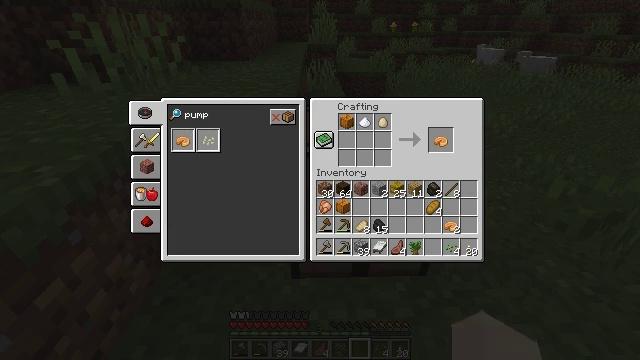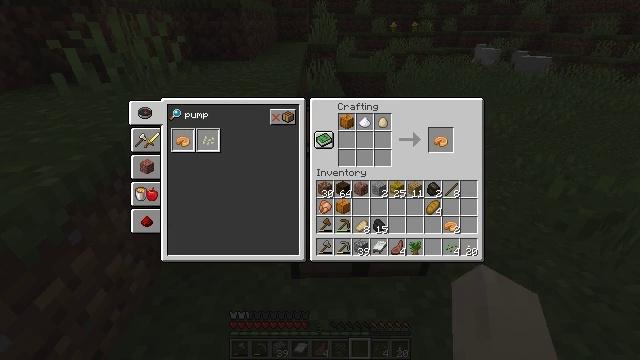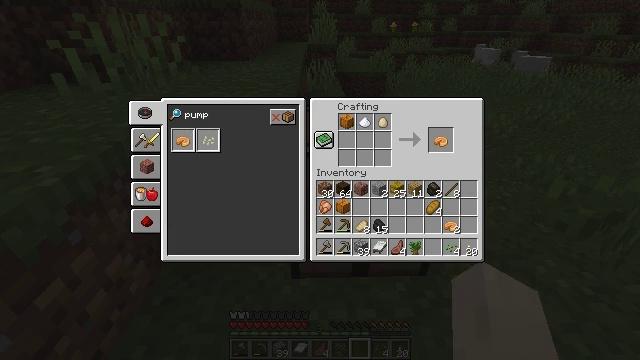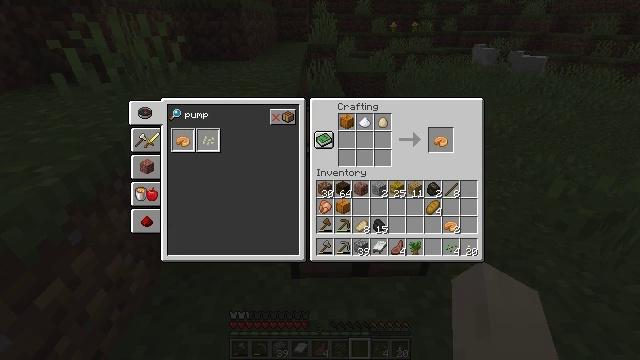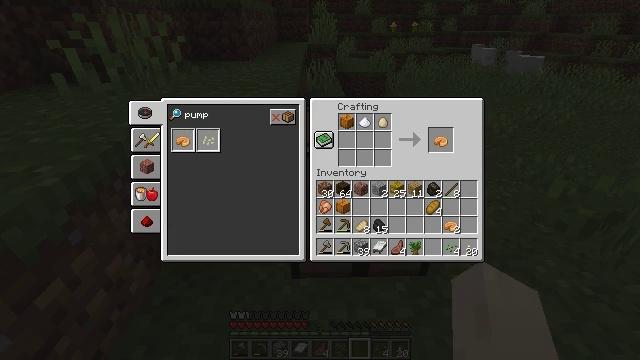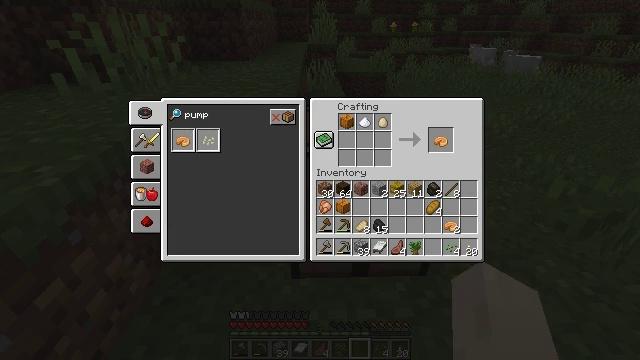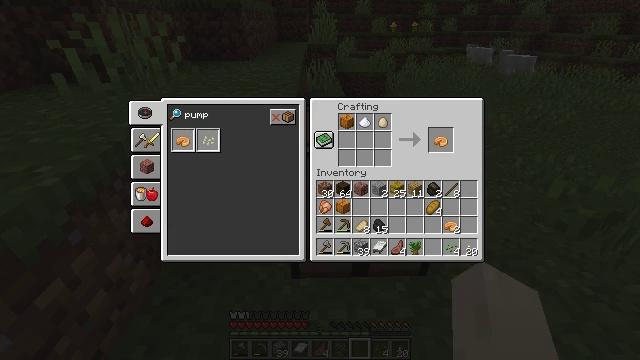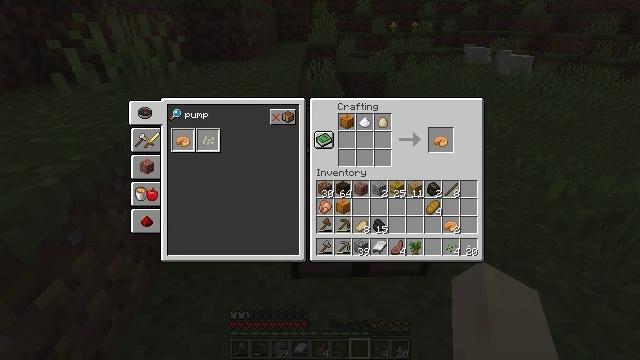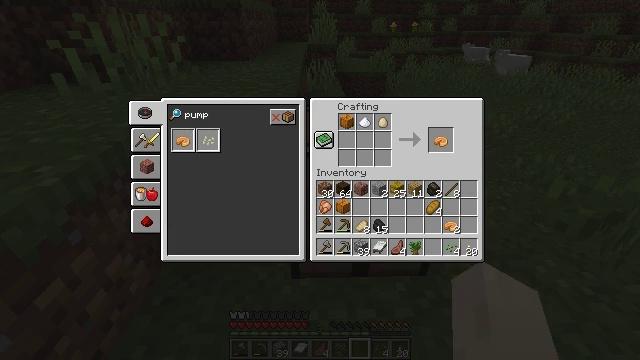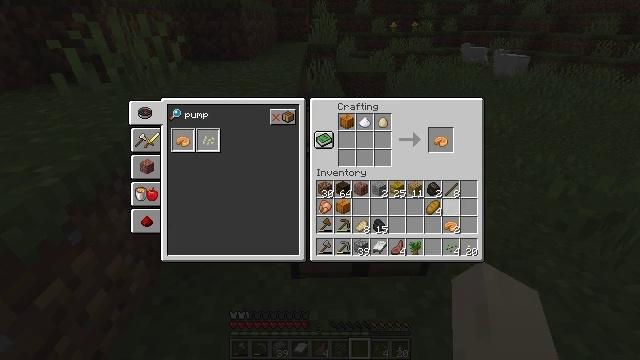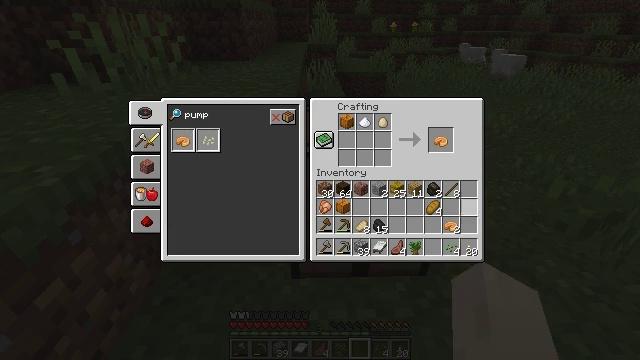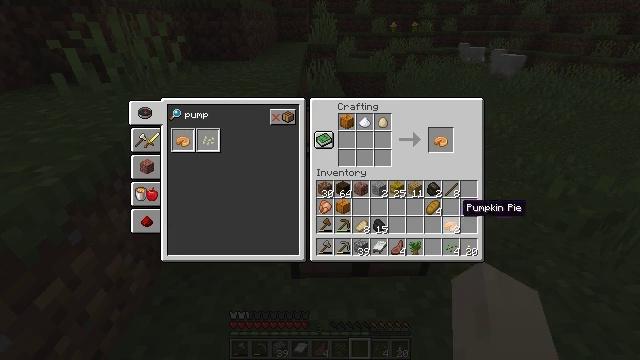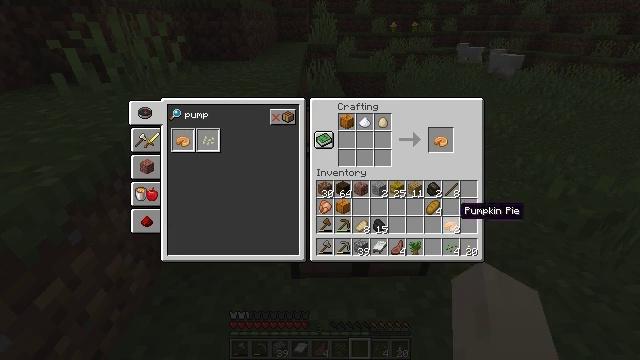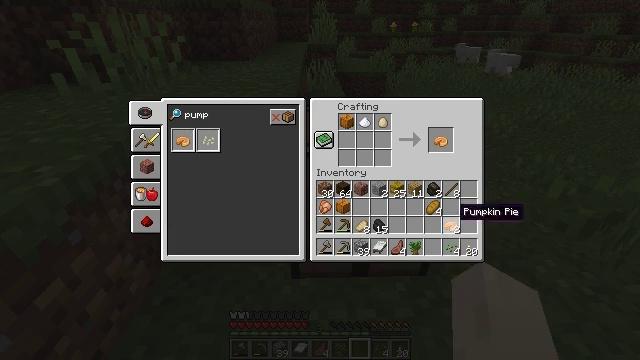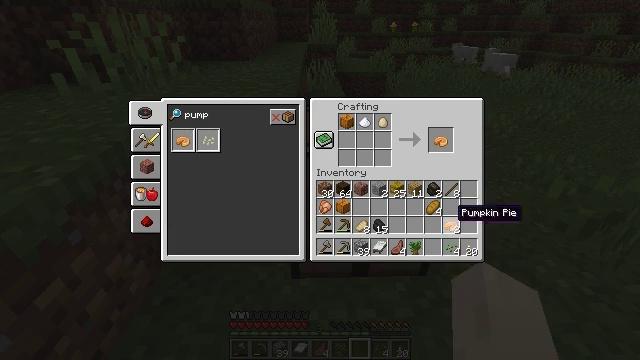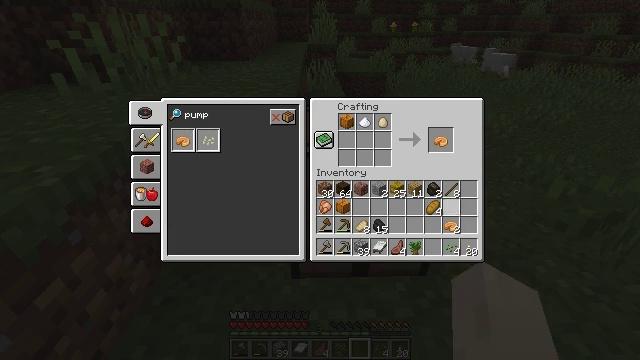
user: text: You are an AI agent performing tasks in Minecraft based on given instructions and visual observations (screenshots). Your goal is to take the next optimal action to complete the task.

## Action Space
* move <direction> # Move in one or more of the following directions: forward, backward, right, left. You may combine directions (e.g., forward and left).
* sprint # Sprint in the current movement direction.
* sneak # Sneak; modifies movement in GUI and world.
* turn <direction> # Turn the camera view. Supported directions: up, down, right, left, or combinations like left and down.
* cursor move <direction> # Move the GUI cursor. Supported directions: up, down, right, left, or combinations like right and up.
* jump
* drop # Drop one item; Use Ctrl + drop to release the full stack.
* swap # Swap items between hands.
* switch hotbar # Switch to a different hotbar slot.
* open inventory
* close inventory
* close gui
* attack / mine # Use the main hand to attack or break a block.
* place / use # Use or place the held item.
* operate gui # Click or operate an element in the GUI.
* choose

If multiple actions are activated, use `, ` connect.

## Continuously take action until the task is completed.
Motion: motion action
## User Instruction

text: Prepare a pumpkin pie at the crafting table.
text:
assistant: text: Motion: cursor move right
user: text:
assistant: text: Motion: no_op
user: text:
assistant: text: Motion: no_op
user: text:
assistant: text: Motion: no_op
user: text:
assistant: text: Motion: operate gui
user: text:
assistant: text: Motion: operate gui
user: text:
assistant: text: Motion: operate gui
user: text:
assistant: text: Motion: cursor move right and down
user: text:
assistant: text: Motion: cursor move right and down
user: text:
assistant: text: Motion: cursor move down
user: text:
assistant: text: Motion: no_op
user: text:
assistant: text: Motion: no_op
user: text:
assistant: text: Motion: no_op
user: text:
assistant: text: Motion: no_op
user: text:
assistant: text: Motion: cursor move up
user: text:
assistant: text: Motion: cursor move up
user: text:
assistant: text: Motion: cursor move up
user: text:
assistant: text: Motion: no_op
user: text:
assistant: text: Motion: cursor move up
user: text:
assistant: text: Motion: no_op
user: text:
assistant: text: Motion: no_op
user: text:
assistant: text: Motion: no_op
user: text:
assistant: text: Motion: no_op
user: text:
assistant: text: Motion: operate gui
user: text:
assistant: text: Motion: operate gui
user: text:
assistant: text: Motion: operate gui
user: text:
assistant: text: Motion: cursor move down
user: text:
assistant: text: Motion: cursor move down
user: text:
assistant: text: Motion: no_op